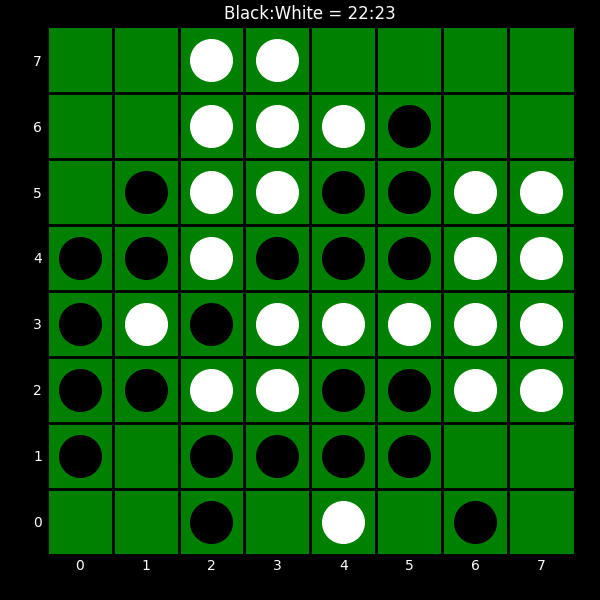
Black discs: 22
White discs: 23